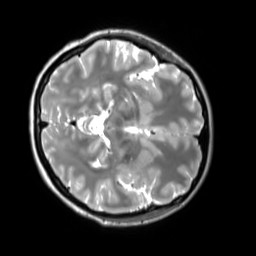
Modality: T2w
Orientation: axial
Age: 26
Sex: female
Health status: ill
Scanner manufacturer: siemens
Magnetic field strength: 3 T
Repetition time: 2.8 s
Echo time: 0.326 s